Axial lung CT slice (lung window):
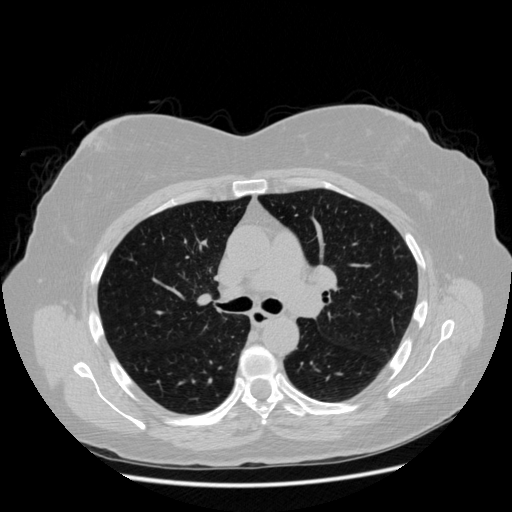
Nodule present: no